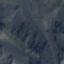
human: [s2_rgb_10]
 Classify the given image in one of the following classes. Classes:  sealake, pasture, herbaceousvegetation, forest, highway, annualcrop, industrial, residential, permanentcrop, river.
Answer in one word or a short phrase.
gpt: HerbaceousVegetation